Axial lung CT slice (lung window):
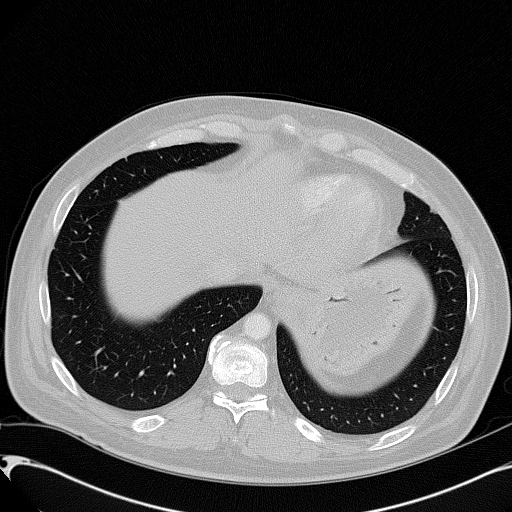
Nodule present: no